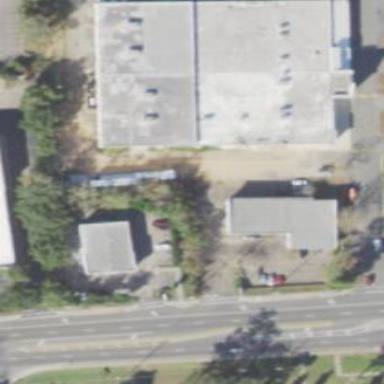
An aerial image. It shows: Commercial area with car repair shop.